Aerial crown-view tile of a tropical tree (Barro Colorado Island, Panama), acquired 20240611:
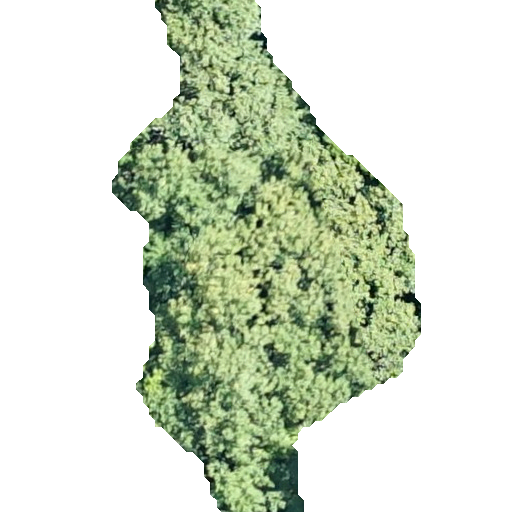
Species: Hieronyma alchorneoides
GBIF accepted scientific name: Hieronyma alchorneoides
Crown area: 158.834 m²